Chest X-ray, PA view. Patient: 21 years old, sex F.
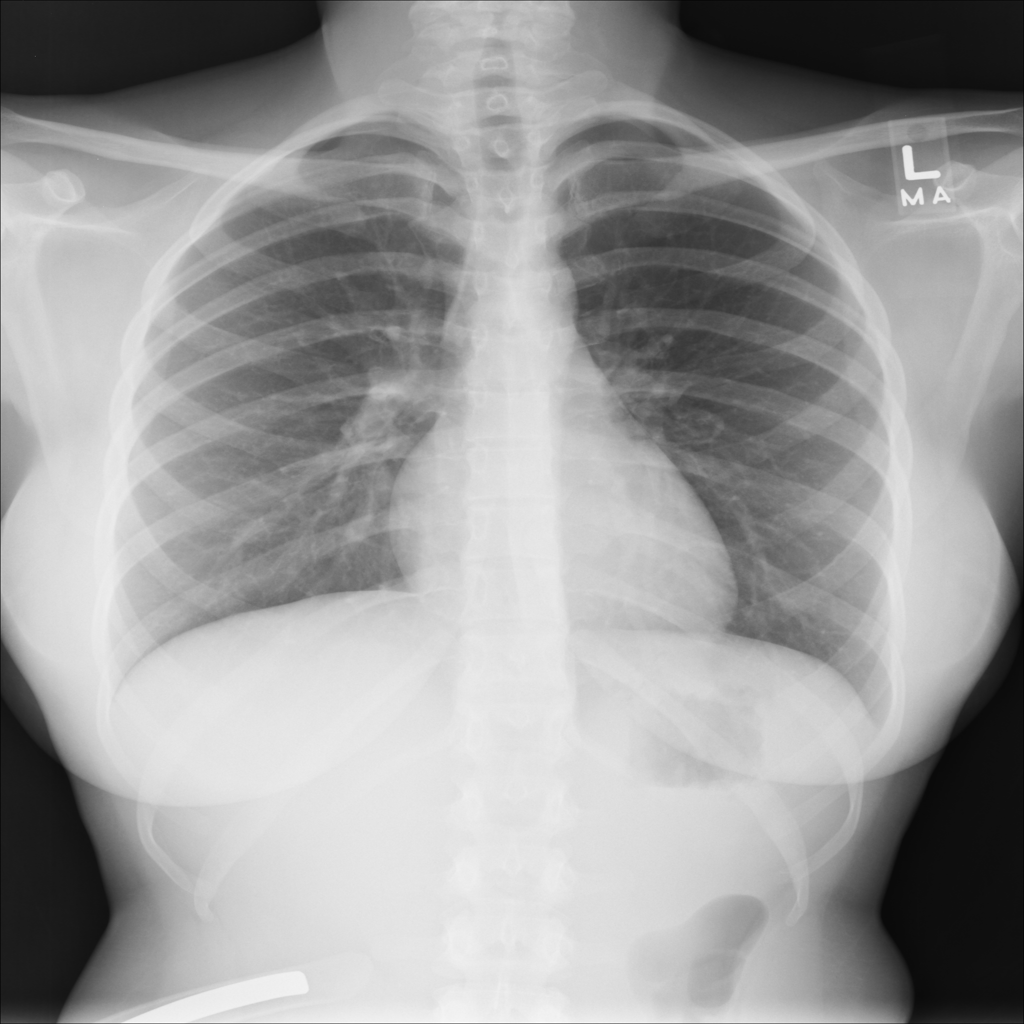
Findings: No Finding